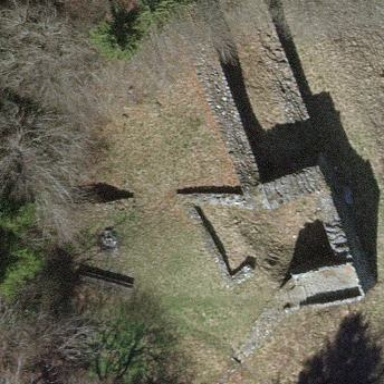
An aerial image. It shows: Castle with historical significance.